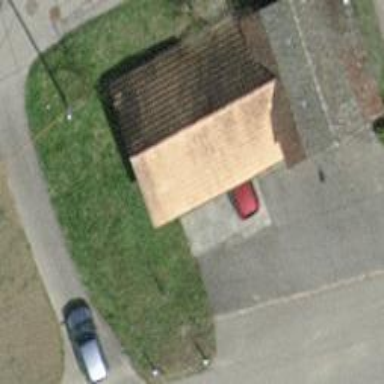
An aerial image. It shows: View of roof of building.